Chest X-ray. View position: PA
Patient age: 64
Patient sex: F
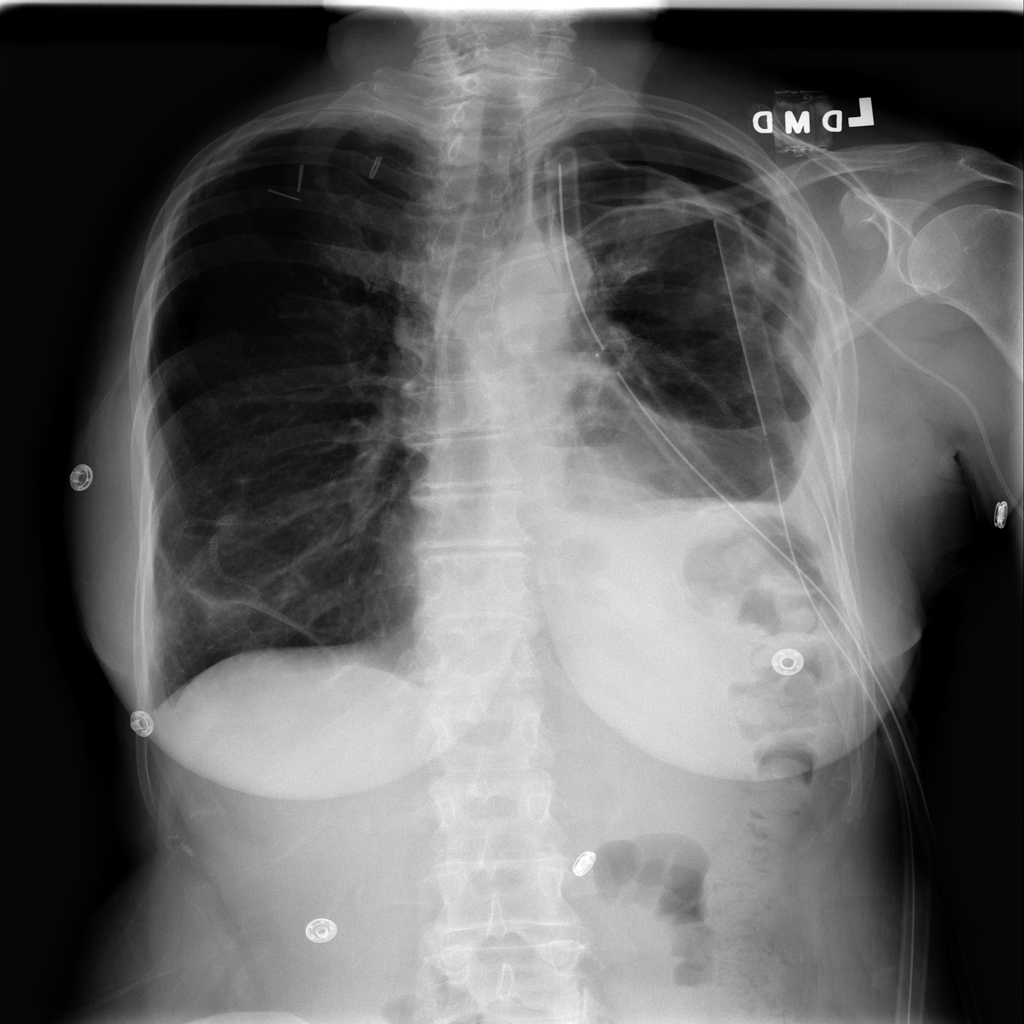
Finding: Pneumothorax